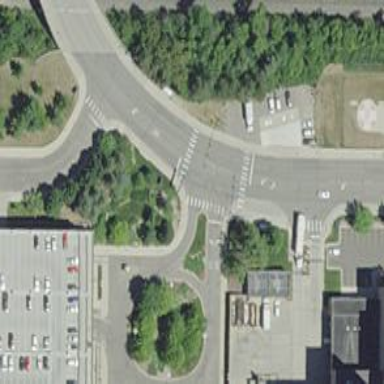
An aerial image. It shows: Zebra crossing on footway.